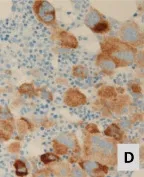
Evolution of bone marrow histology from 1994 to 2019. , reactive for CARL immunostaining.
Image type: pathology (immunostaining)